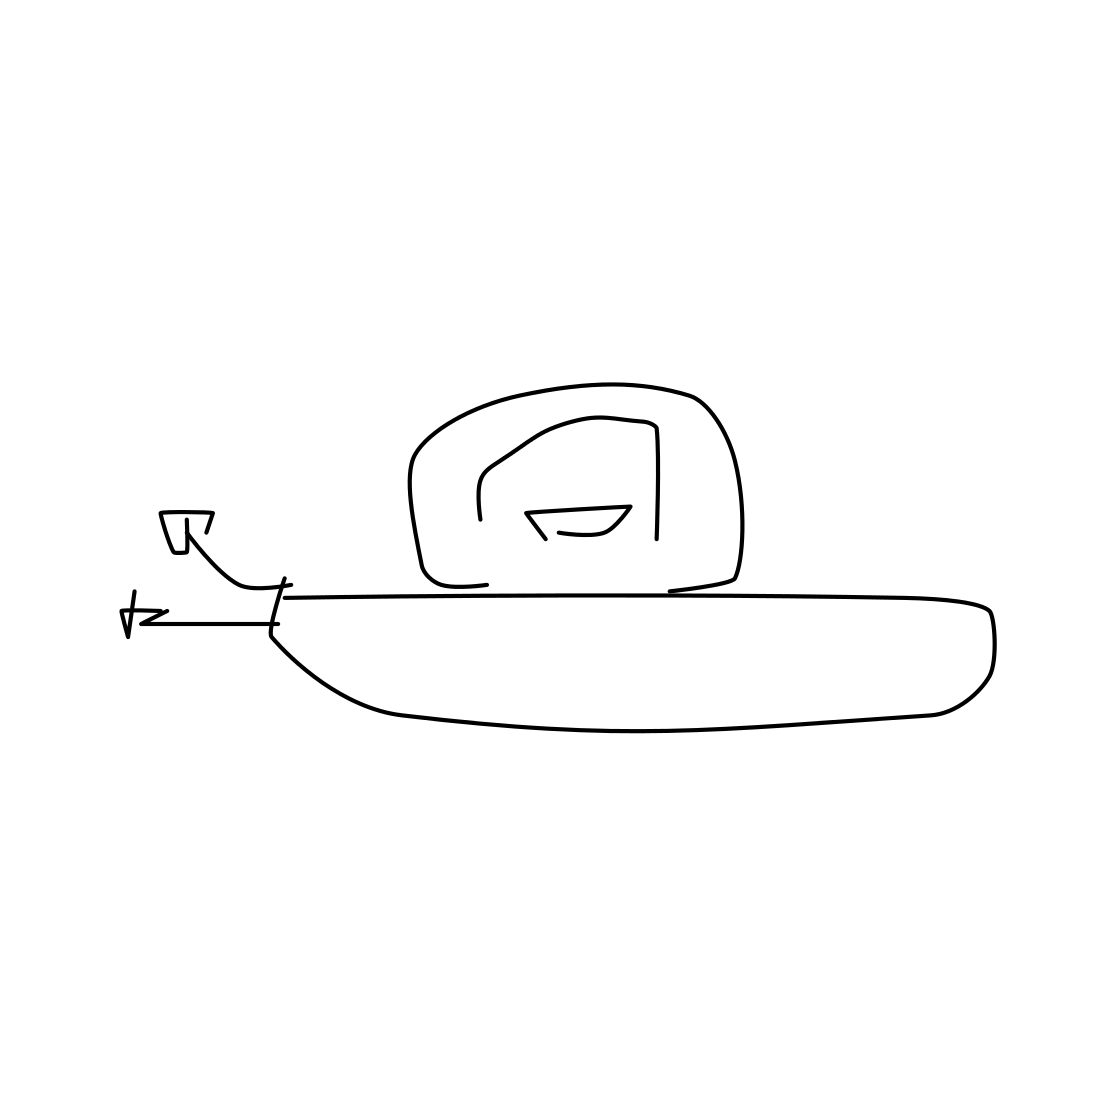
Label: snail